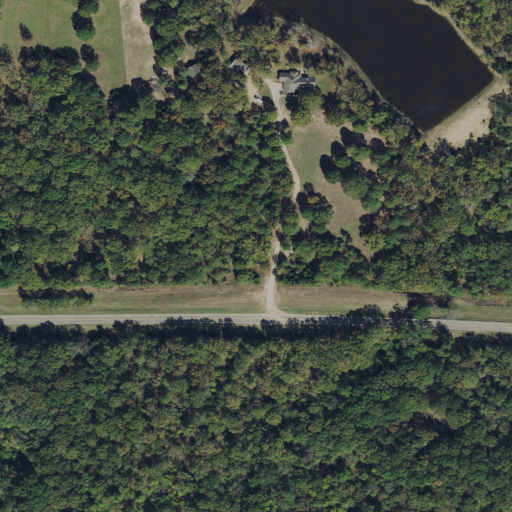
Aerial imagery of cliff(s) in Texas named Sartin Bluff containing deciduous forest, woody wetlands, pasture, mixed forest, open development, low intensity development, grassland, open water, shrub, and medium intensity development